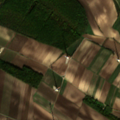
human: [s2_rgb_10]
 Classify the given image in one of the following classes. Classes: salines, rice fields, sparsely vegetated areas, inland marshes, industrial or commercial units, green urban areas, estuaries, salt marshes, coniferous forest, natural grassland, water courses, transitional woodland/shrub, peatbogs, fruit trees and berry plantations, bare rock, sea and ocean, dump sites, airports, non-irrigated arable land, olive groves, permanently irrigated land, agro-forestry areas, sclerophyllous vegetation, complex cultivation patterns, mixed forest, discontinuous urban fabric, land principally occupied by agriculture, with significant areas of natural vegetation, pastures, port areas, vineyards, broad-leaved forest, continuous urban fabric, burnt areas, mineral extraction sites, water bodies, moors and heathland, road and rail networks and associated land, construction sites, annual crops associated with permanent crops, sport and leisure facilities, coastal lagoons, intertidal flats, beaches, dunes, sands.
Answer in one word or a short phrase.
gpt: non-irrigated arable land, vineyards, broad-leaved forest